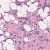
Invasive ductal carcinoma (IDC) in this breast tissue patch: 1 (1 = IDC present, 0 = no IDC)